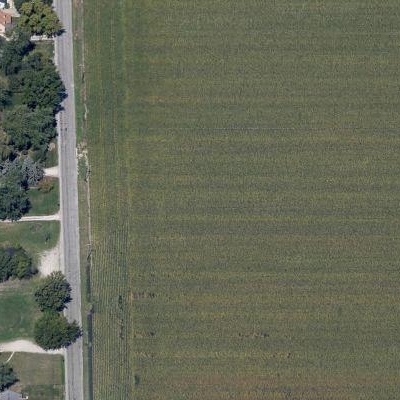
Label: bField